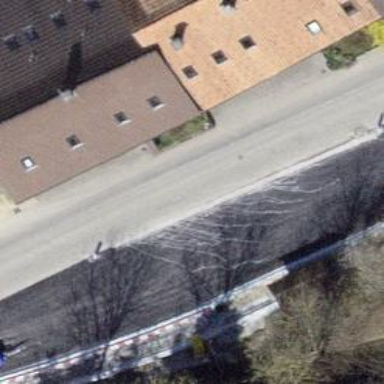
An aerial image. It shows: Bus stop with designated stop position for public transport.